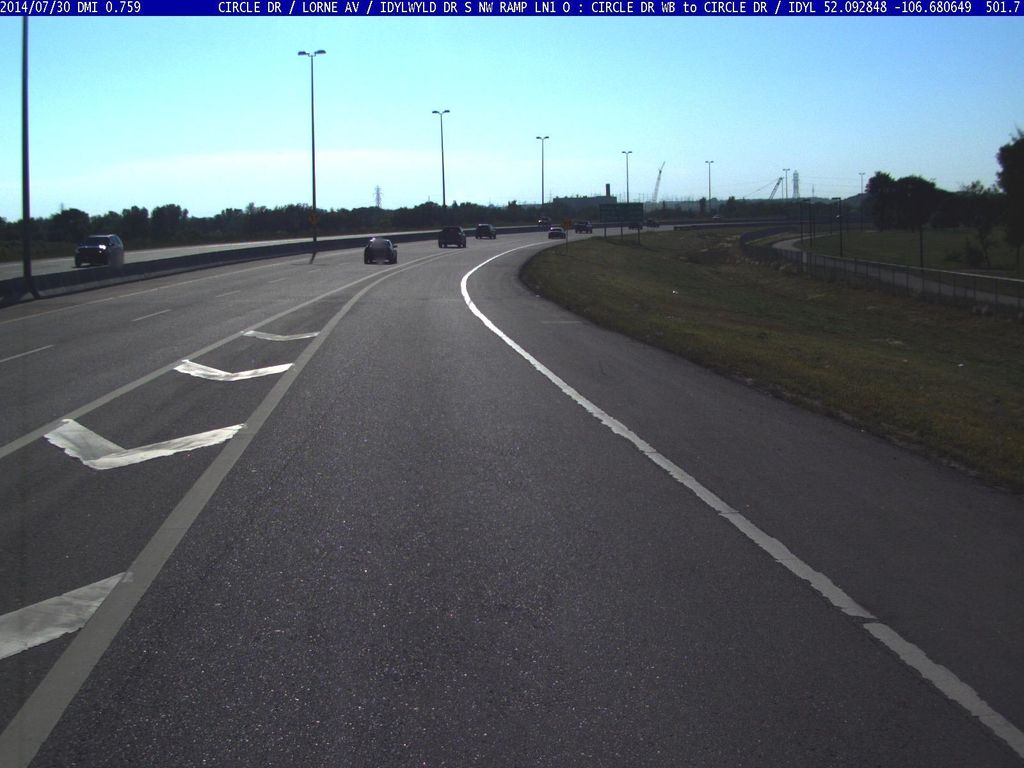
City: saskatoon